Question: I am dynamically inflating following xml
'''
<?xml version="1.0" encoding="utf-8"?>
<RelativeLayout xmlns:android="http://schemas.android.com/apk/res/android"
android:layout_width="wrap_content"
android:layout_height="wrap_content"
android:layout_margin="10dip"
>
<ImageView
android:id="@+id/grid_img"
android:layout_height="wrap_content"
android:layout_width="wrap_content"
android:scaleType="fitXY"
android:src="@drawable/nature3"/>
<TextView
android:layout_width="wrap_content"
android:layout_height="wrap_content"
android:id="@+id/img_name"
android:text=",jfjgf xxfbdg fd dfhs lhl;fsfladsfh; jkhsdl;fshkjfl;fks; l;hflsaf"
android:inputType="textMultiLine"
android:maxLines="2"
android:ellipsize="end"
android:layout_alignBottom="@+id/grid_img"
android:layout_alignRight="@+id/grid_img"
android:layout_alignLeft="@+id/grid_img"
/>
</RelativeLayout>
'''
I am adding this xml via inflation using following code.
'''
RelativeLayout v = (RelativeLayout)inf.inflate(R.layout.ui_three, null);
'''
Now the problem is I attributes defined in xml are ignored and I am getting followin UI on android phone.

I am getting textview aligned with top edge of image where as in xml it is aligned with bottom of the image.
Any solution to this problem.
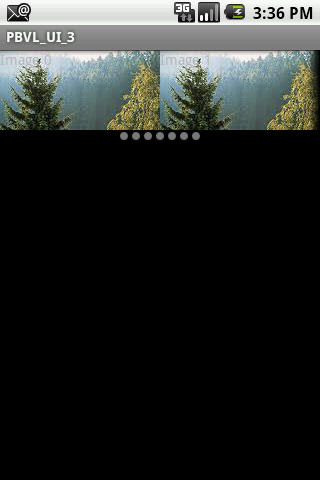
Answer: Pass the parent layout to which you are going to add the new layout to as the second parameter:
'''
RelativeLayout v = (RelativeLayout)inf.inflate(R.layout.ui_three, parent);
'''
The inflated layout will then inherit layout params from the parent. If you are getting errors when you then try to add the new layout to its parent, use an alternate 'LayoutInflator' method which allows you to stop the inflator from automatically attaching the new layout to the parent:
'''
RelativeLayout v = (RelativeLayout)inf.inflate(R.layout.ui_three, parent, false);
'''